Aerial crown-view tile of a tropical tree (Barro Colorado Island, Panama), acquired 20241112:
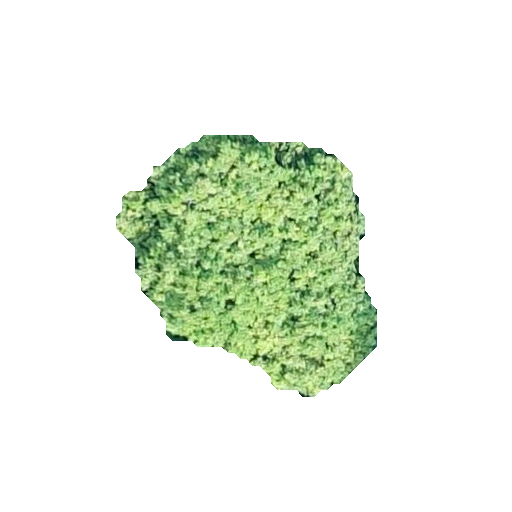
Species: Protium stevensonii
GBIF accepted scientific name: Tetragastris panamensis
Crown area: 74.253 m²